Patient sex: M
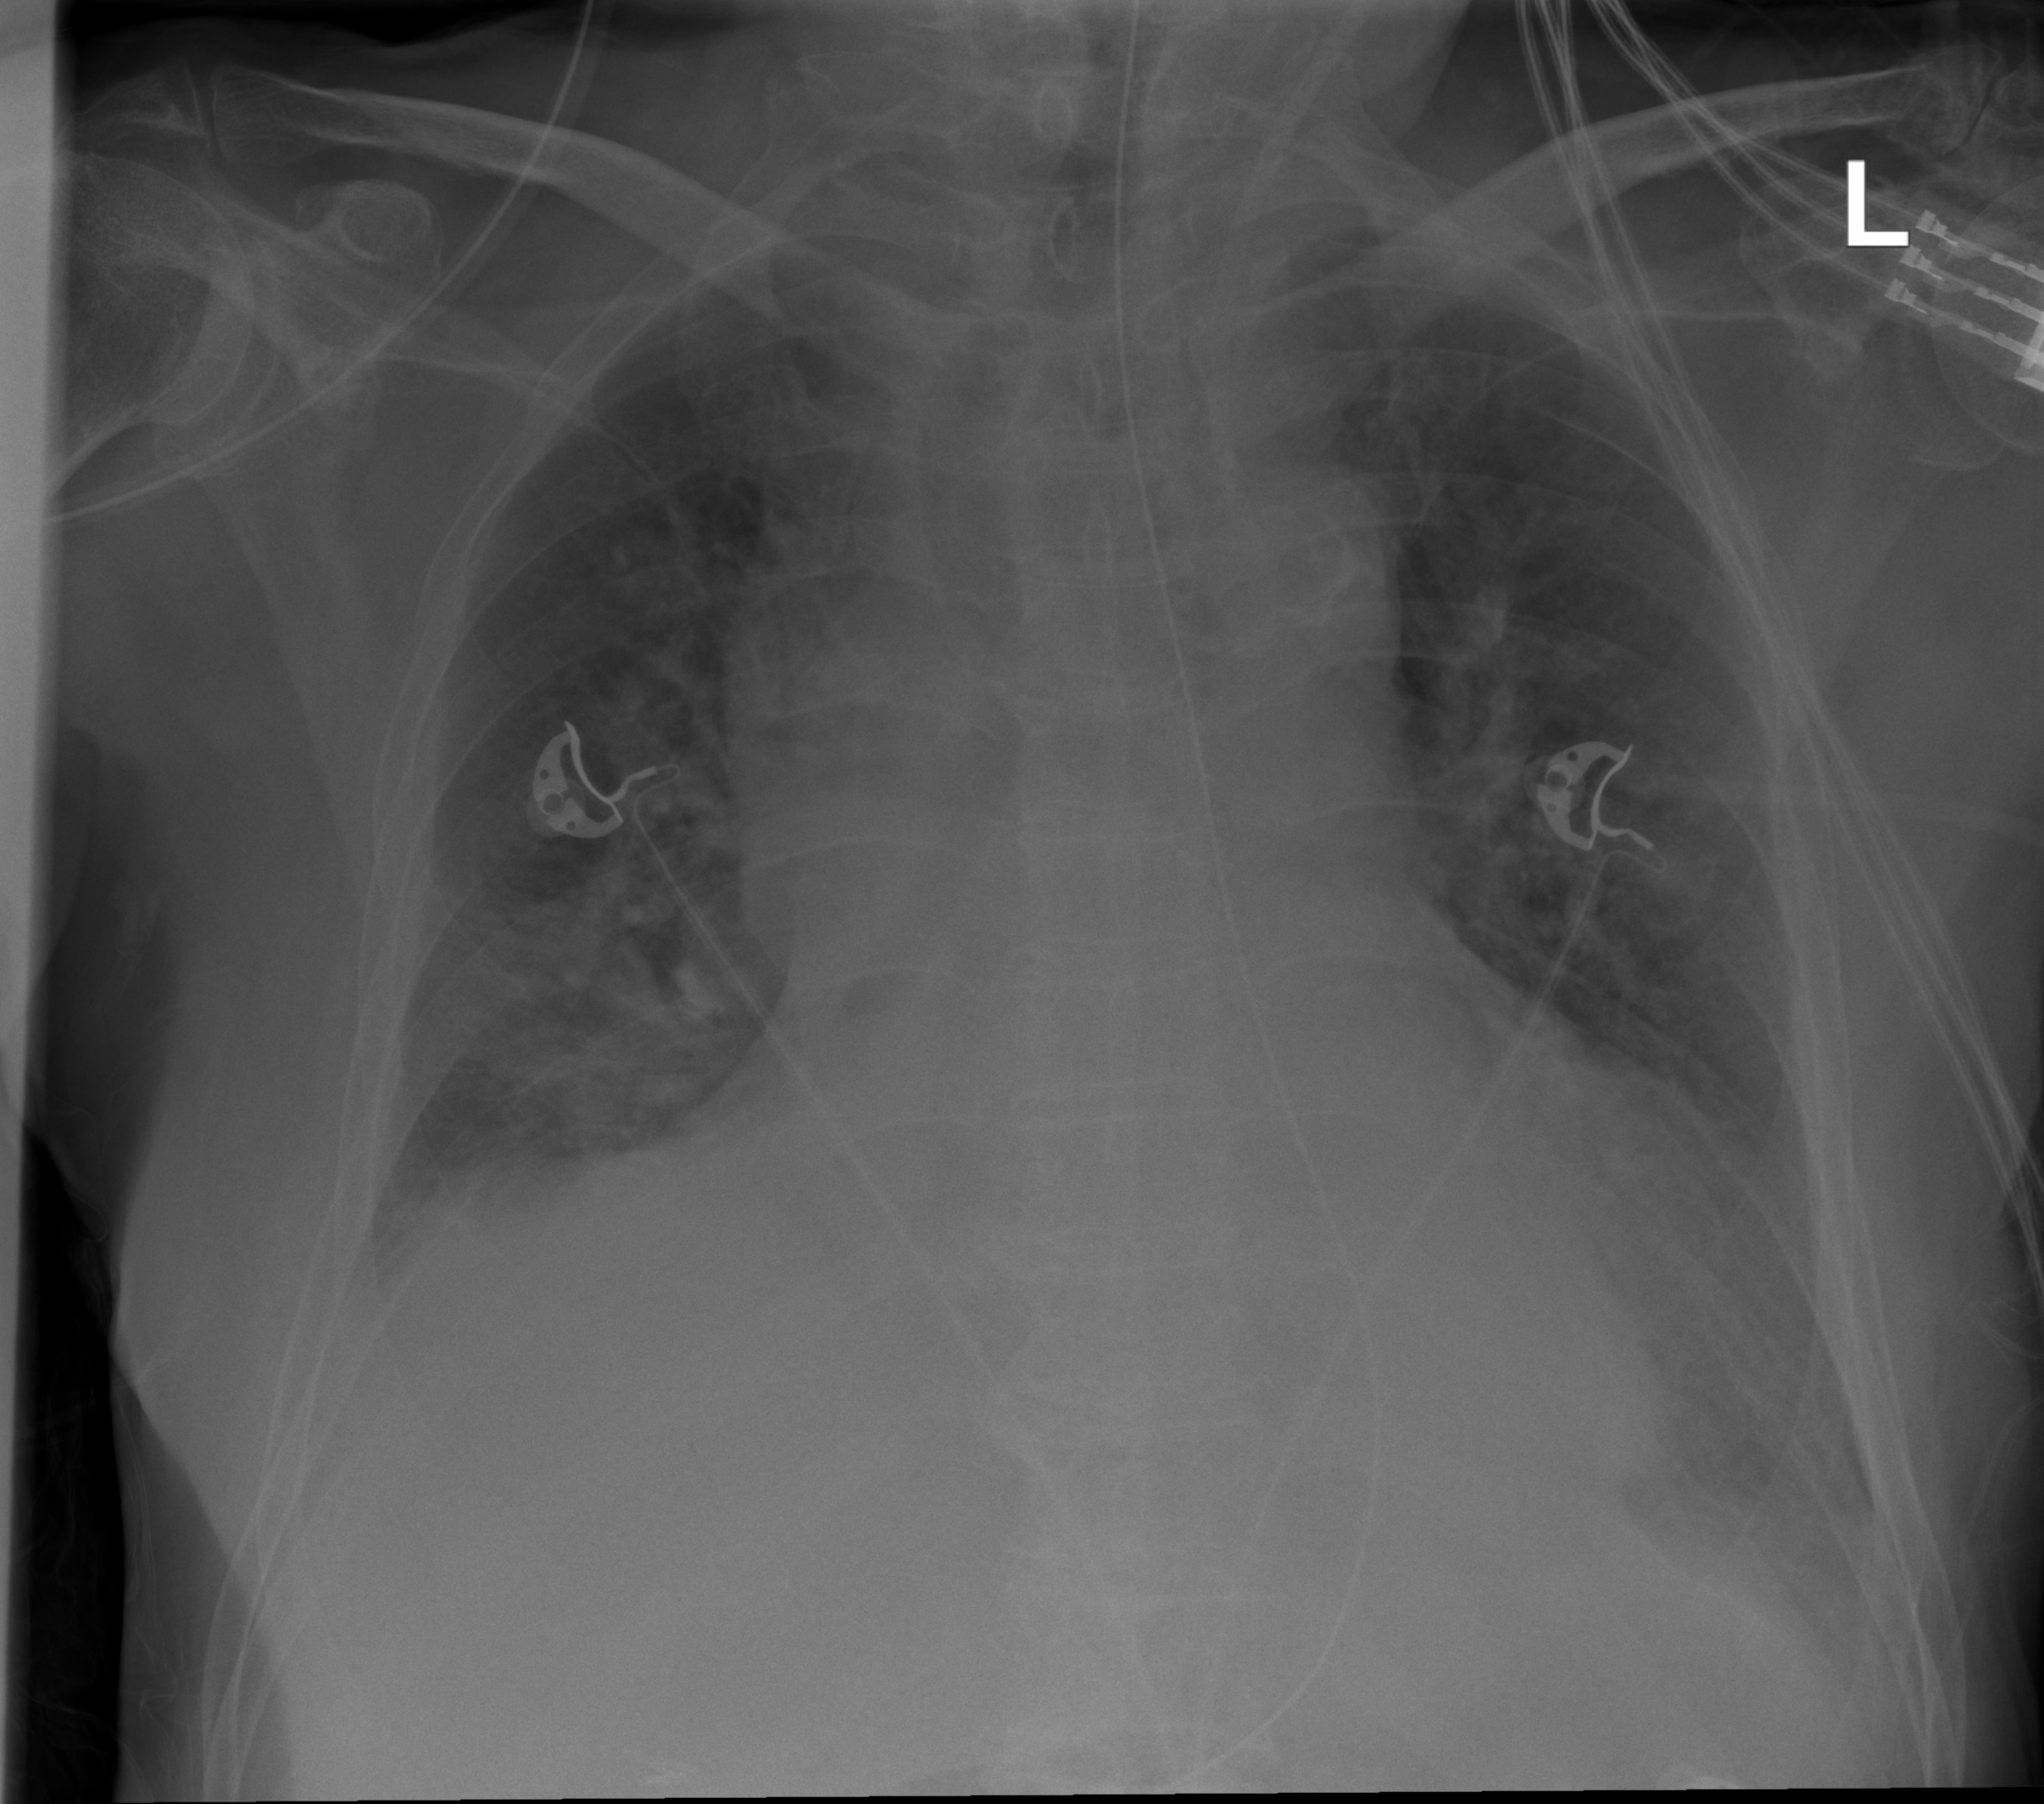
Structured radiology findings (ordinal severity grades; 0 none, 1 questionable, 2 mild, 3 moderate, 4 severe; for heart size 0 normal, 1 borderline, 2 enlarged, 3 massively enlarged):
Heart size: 2
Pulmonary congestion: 2
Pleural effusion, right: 2
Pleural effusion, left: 2
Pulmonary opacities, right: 2
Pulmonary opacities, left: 2
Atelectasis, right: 2
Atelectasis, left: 2